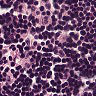
Metastatic tissue present: no